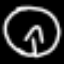
Label: clock